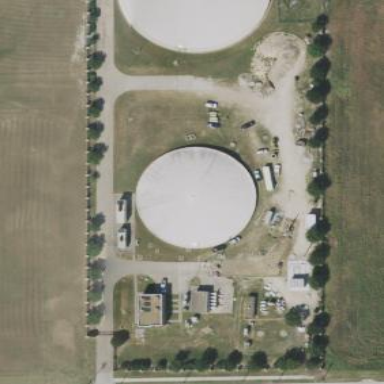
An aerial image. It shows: Building with water storage tank inside.